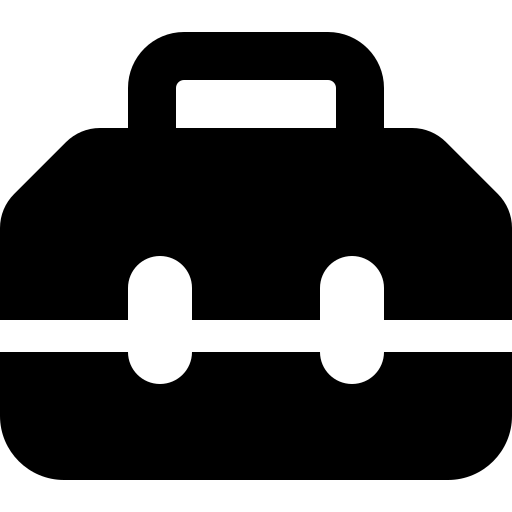
Tags: icon, FontAwesome, fa-icon, solid, toolbox